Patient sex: M
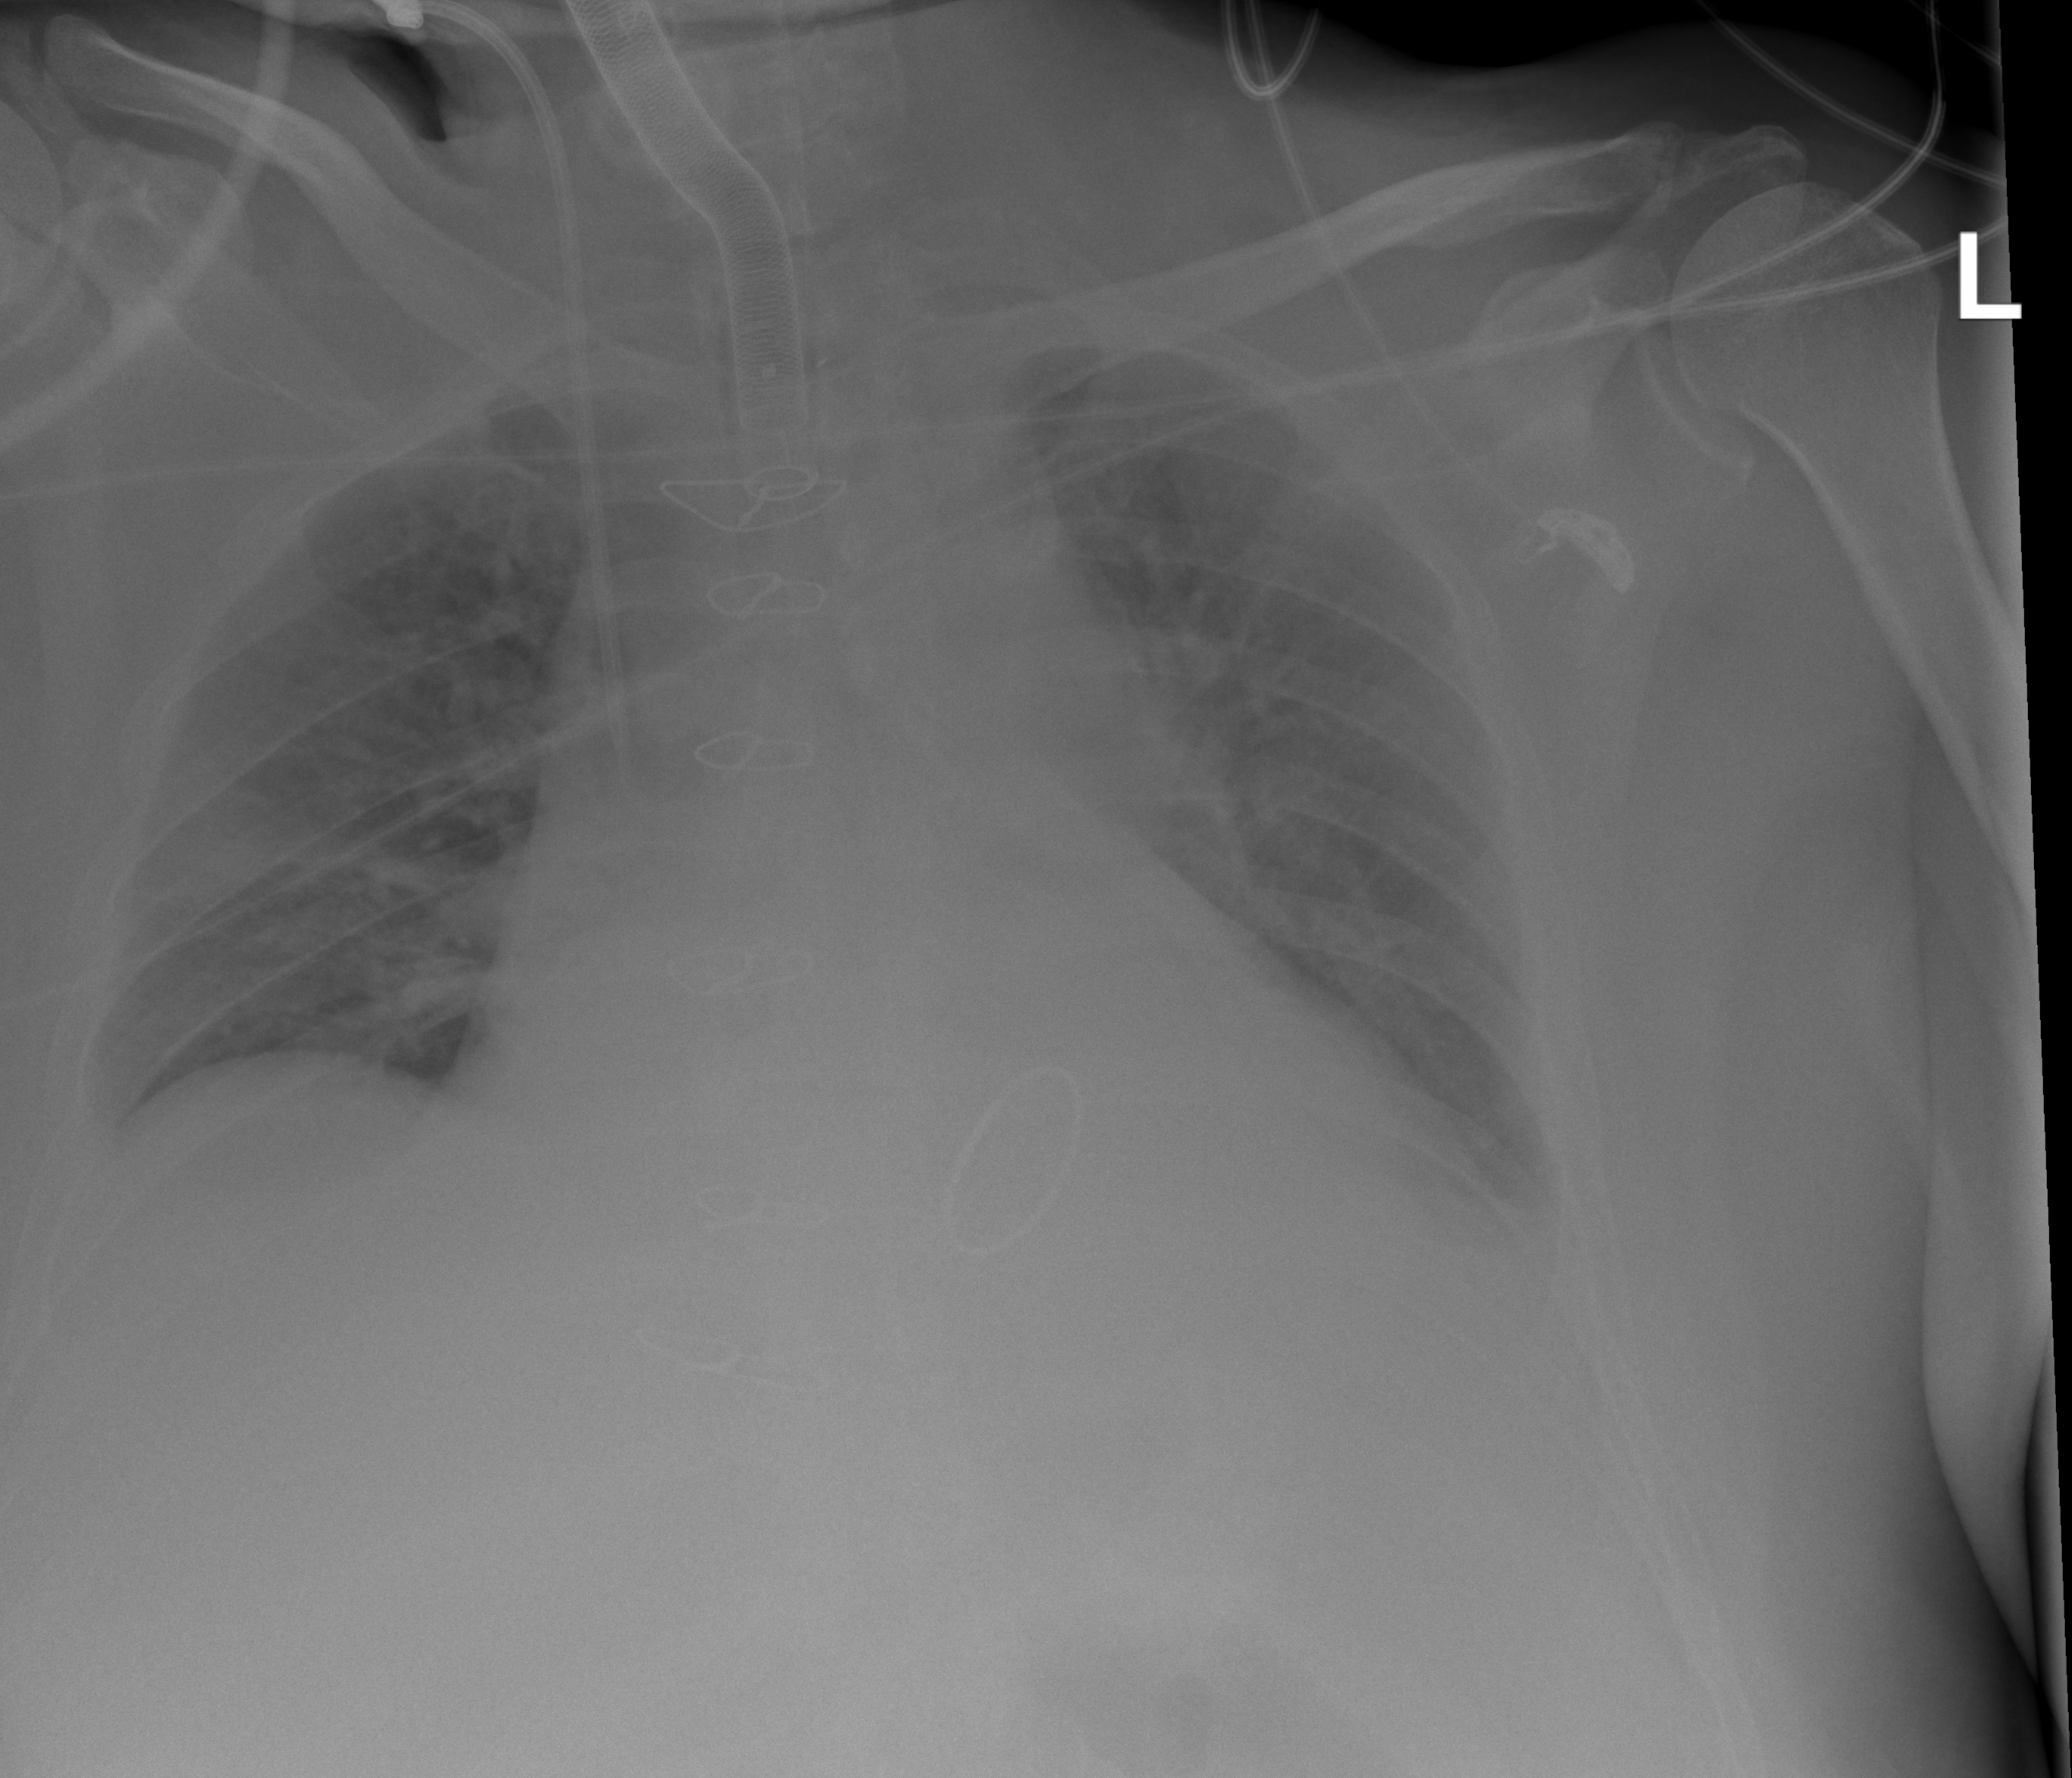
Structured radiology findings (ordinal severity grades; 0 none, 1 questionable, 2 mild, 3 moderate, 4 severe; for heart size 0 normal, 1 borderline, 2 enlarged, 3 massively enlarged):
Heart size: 2
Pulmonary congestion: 2
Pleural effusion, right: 2
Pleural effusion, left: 2
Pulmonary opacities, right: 2
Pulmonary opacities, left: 2
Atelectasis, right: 2
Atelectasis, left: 2